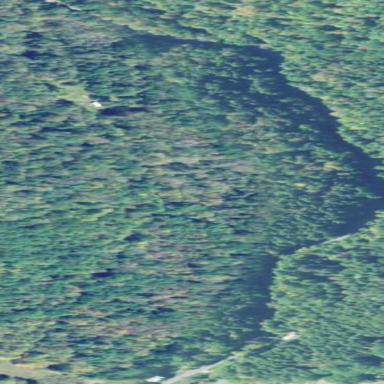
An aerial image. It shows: Serene woodland landscape.